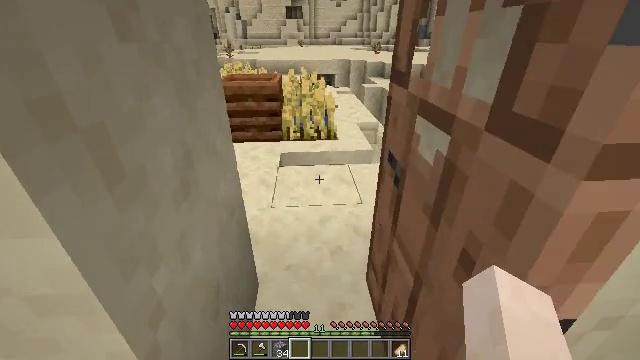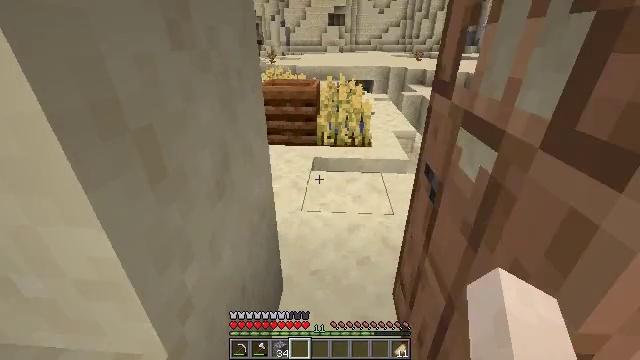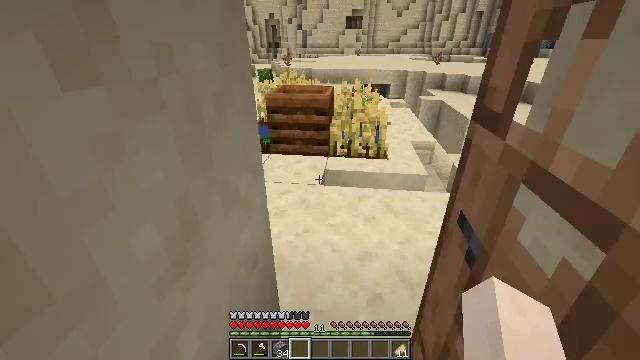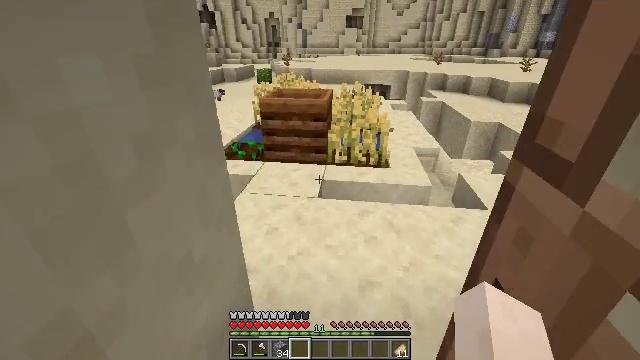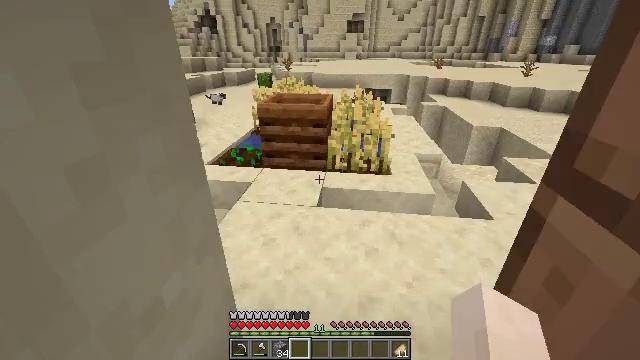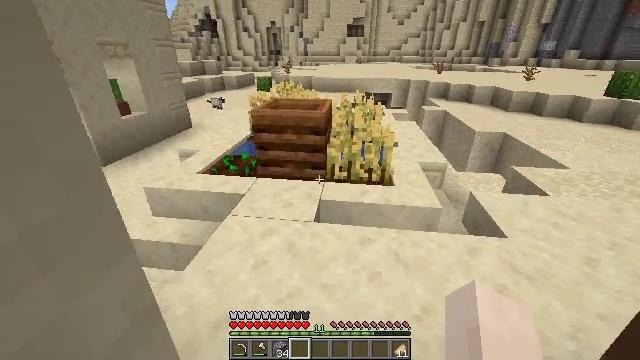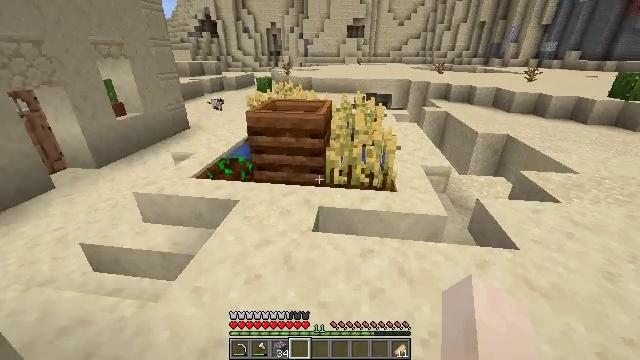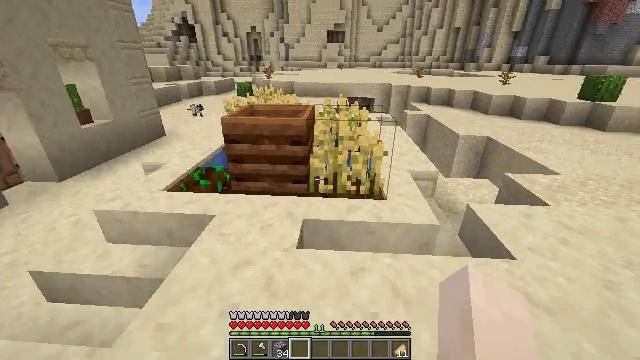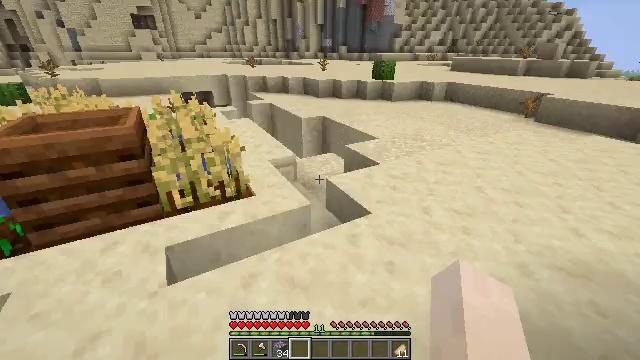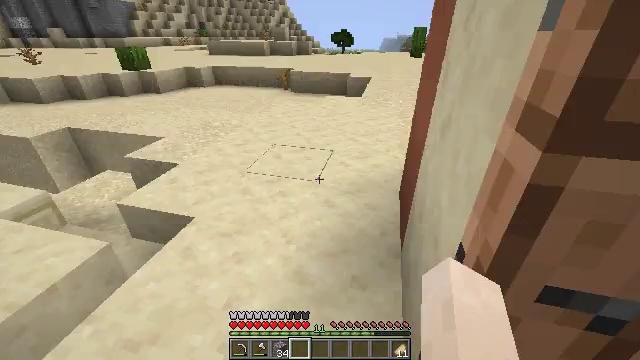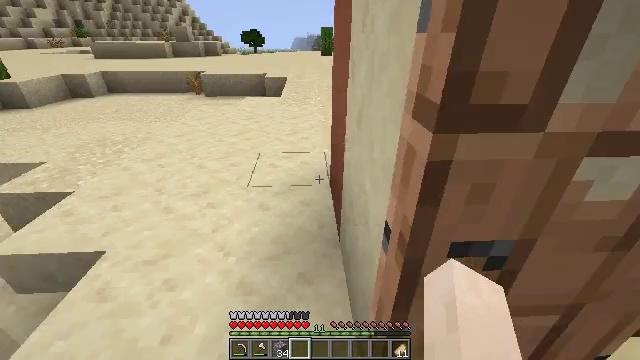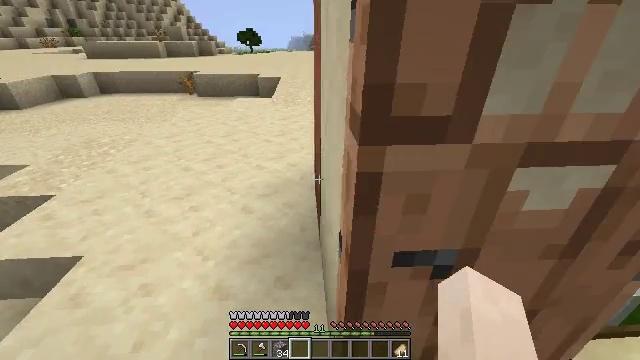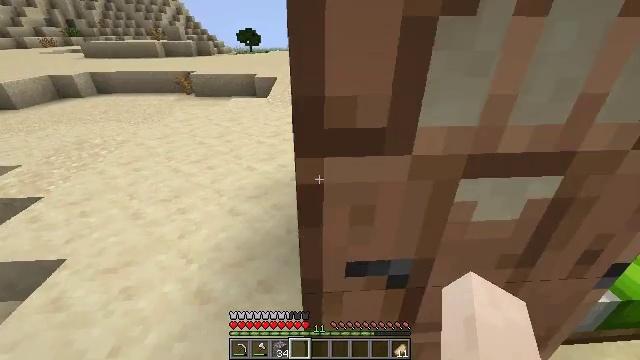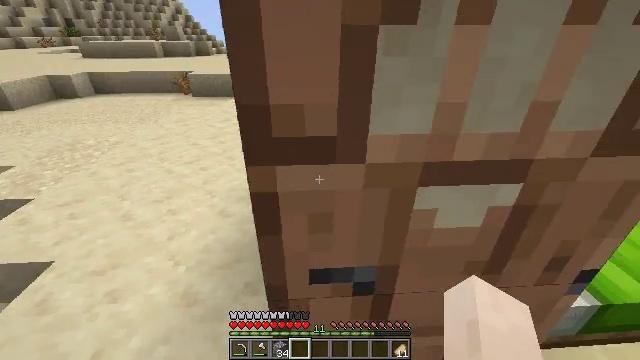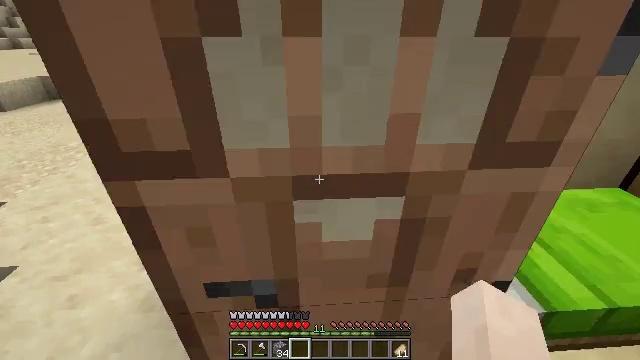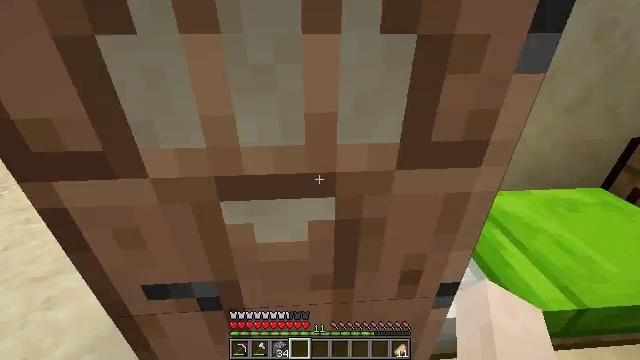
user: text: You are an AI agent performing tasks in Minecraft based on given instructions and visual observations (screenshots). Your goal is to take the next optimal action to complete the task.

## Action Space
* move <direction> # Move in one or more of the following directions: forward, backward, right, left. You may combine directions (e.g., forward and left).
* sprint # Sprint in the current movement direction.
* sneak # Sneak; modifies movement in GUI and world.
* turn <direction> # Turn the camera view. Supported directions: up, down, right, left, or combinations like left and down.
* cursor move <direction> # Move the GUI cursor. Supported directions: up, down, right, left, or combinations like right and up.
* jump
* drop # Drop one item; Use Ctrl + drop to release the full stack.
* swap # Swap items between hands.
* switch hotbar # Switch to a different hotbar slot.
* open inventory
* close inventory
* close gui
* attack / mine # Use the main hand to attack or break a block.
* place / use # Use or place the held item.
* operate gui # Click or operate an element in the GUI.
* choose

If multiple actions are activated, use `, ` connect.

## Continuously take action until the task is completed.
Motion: motion action
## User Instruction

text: Extract smooth sandstone from its location.
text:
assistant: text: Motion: move forward, turn left and up
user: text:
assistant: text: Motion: move forward, turn left
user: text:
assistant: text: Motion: move forward
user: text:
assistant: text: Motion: move forward
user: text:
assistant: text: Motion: move forward
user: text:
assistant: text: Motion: move forward
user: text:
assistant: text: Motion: move forward, turn right
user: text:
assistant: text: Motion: turn right and down
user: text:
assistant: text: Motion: turn right and down
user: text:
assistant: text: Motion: move right, turn right
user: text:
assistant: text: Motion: move right
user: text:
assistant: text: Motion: move right
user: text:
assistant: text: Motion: move right
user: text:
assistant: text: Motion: move right
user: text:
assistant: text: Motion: move right
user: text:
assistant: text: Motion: move right, turn left
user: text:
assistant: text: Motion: move forward and move right, turn left
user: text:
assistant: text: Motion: move forward and move right, turn left
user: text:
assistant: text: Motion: move forward and move right, turn down
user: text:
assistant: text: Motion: move right, turn right and down
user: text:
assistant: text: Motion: turn right and down, use / place
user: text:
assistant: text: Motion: use / place
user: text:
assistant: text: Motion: turn left, use / place
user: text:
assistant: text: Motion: use / place
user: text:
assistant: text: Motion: no_op
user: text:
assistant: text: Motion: no_op
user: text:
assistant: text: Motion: no_op
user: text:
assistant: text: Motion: no_op
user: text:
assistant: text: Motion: move left
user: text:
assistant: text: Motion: move left